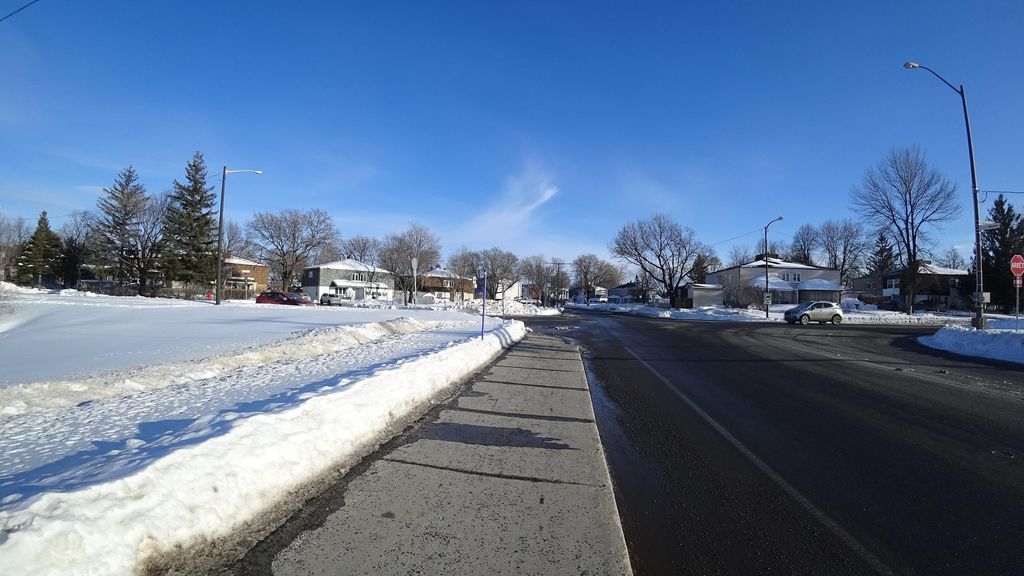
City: quebec_city